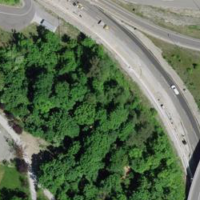
EUNIS habitat code: 57
Species observed at this site:
Corvus corone
Columba livia
Passer domesticus
Buteo buteo
Sturnus vulgaris
Columba palumbus